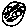
Label: moon